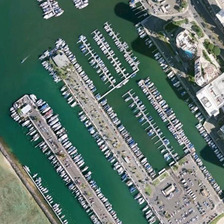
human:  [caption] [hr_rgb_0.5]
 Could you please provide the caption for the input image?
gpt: boats stopped compactly in the port near some high rise buildings .

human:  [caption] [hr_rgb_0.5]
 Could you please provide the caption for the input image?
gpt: boats stopped compactly in the port near some high rise buildings .

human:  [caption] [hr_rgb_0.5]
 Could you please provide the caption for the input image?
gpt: this long port is crammed with rows of boats while lots of cars park on its bank .

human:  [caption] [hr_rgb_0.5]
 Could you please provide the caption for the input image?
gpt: boats stopped compactly in the port near some high rise buildings .

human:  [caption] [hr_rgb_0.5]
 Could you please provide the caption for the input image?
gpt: many boats are orderly in a port near several buildings and a parking lot .